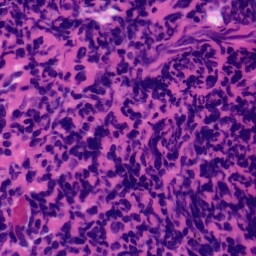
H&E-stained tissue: Tonsil